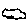
Label: cloud